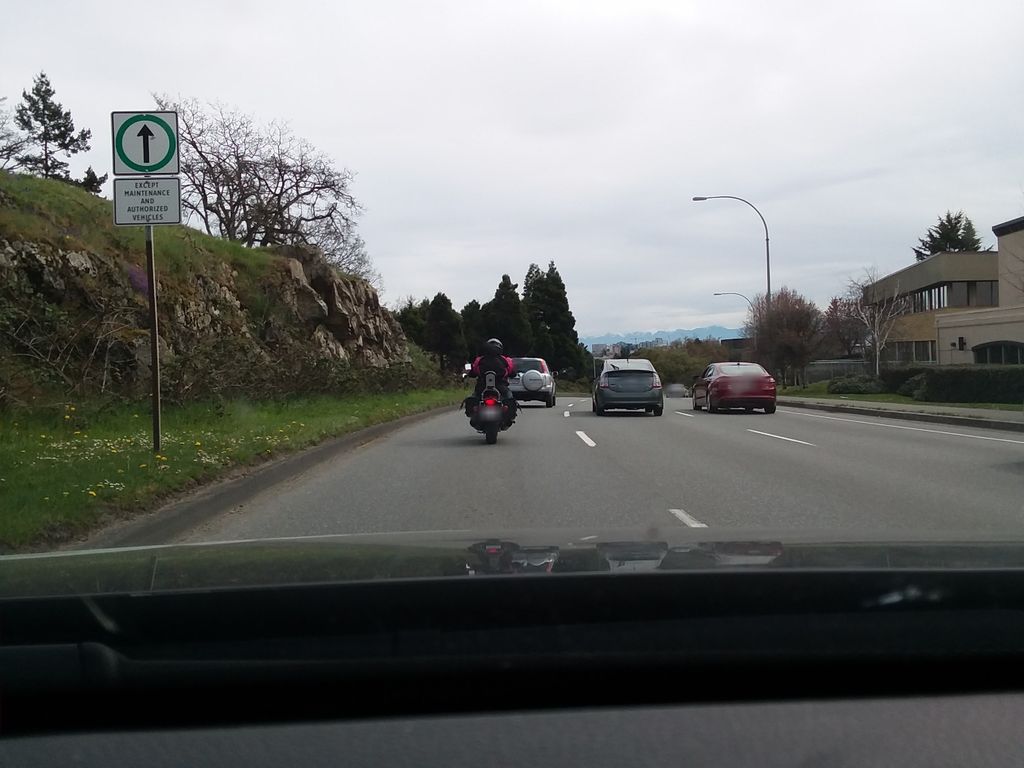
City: victoria